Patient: sex M, age 77
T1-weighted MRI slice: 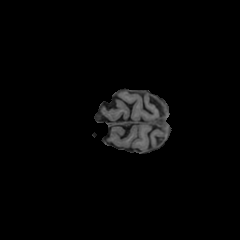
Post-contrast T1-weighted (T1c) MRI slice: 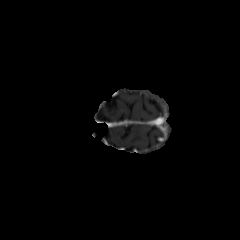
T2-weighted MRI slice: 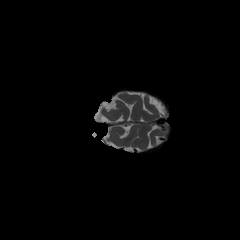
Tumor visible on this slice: no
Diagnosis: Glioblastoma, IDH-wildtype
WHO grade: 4